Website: ulta-beauty
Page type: delivery-shipping
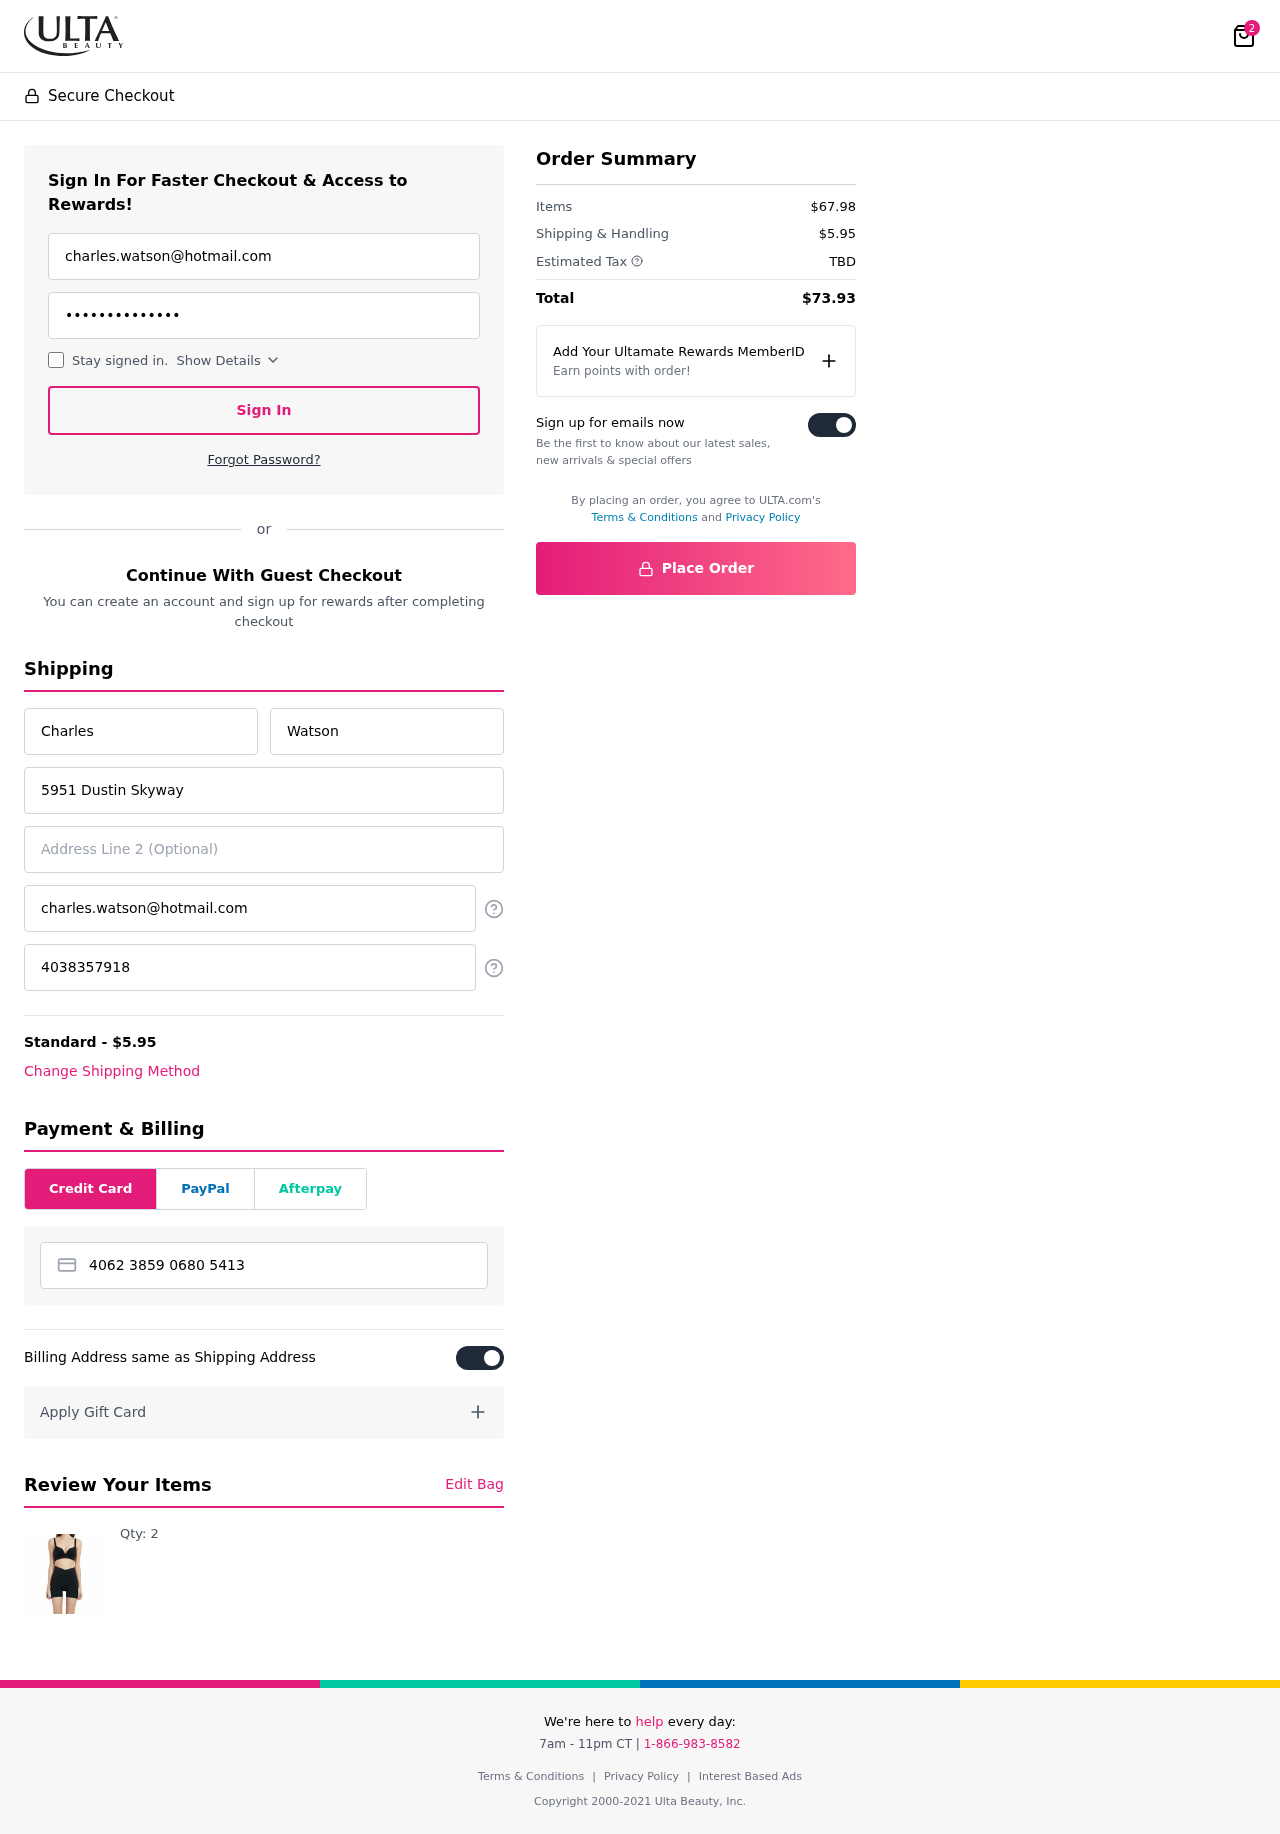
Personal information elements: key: PII_CARD_NUMBER
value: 4062 3859 0680 5413
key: PII_EMAIL
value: charles.watson@hotmail.com
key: PII_EMAIL2
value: charles.watson@hotmail.com
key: PII_FIRSTNAME
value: Charles
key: PII_LASTNAME
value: Watson
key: PII_PHONE
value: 4038357918
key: PII_STREET
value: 5951 Dustin Skyway
Product elements: key: PRODUCT1_QUANTITY
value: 2
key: PRODUCT1
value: Qty: 2
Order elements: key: ORDER_NUM_ITEMS
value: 2
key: ORDER_SHIPPING_COST
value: $5.95
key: ORDER_SUBTOTAL
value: $67.98
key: ORDER_TAX
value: TBD
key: ORDER_TOTAL
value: $73.93